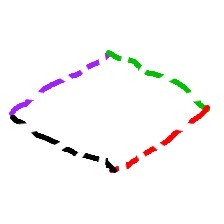
Shape: rhombus